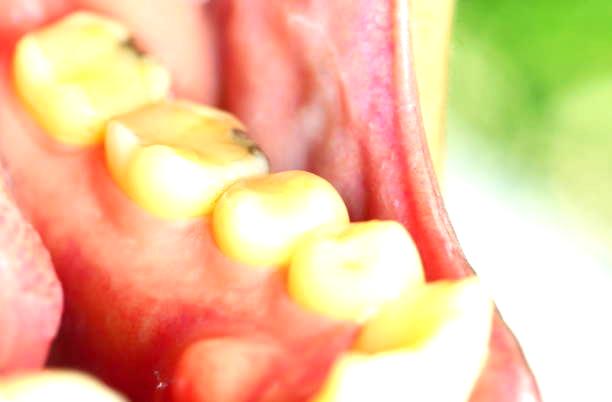
Condition: Calculus